Aerial crown-view tile of a tropical tree (Barro Colorado Island, Panama), acquired 20240716:
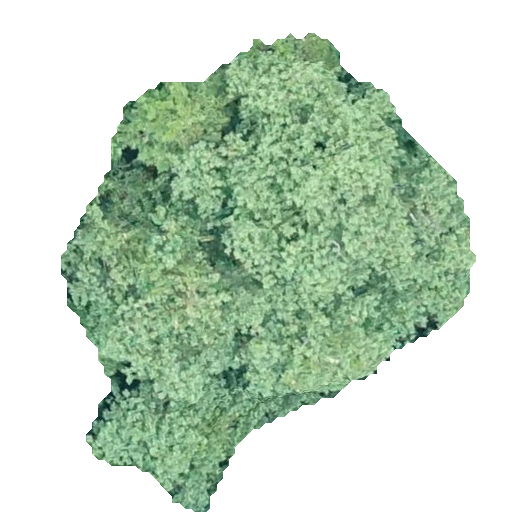
Species: Hieronyma alchorneoides
GBIF accepted scientific name: Hieronyma alchorneoides
Crown area: 191.622 m²